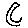
Label: moon